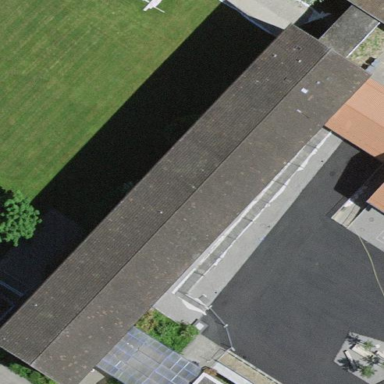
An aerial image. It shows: School building.